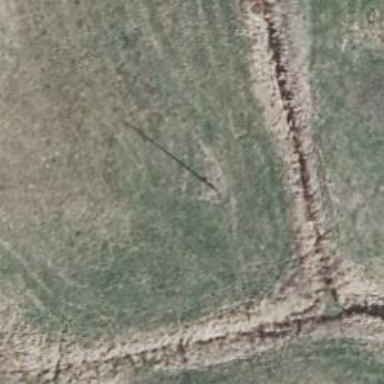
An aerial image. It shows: Minor power line.